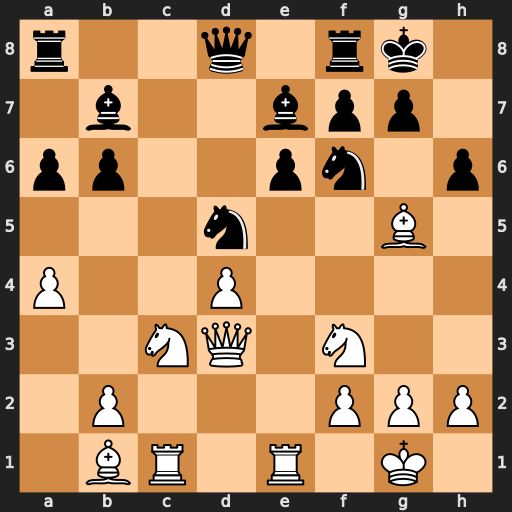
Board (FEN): r2q1rk1/1b2bpp1/pp2pn1p/3n2B1/P2P4/2NQ1N2/1P3PPP/1BR1R1K1
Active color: w
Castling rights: -
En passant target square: -
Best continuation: Nxd5 Bxd5 Bxf6